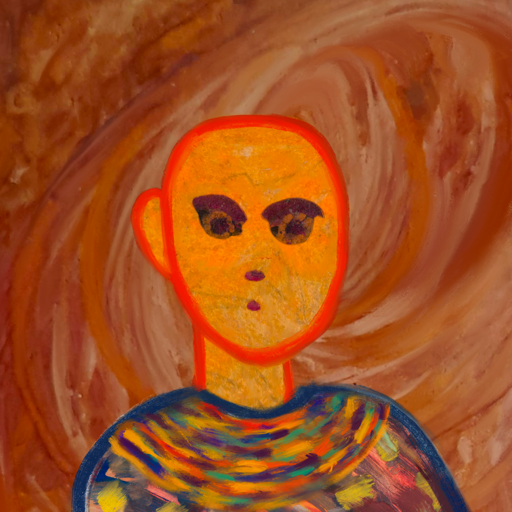
Background: Pious_Lady, Head And Neck Front: Sisters, Face Front: Doll, Bust: Mother_And_Son_Mother, Hair Front: Blank, Head Accessory: Blank, Second Necklace: An_Impression_2, Necklace: Blank, Baby: Blank